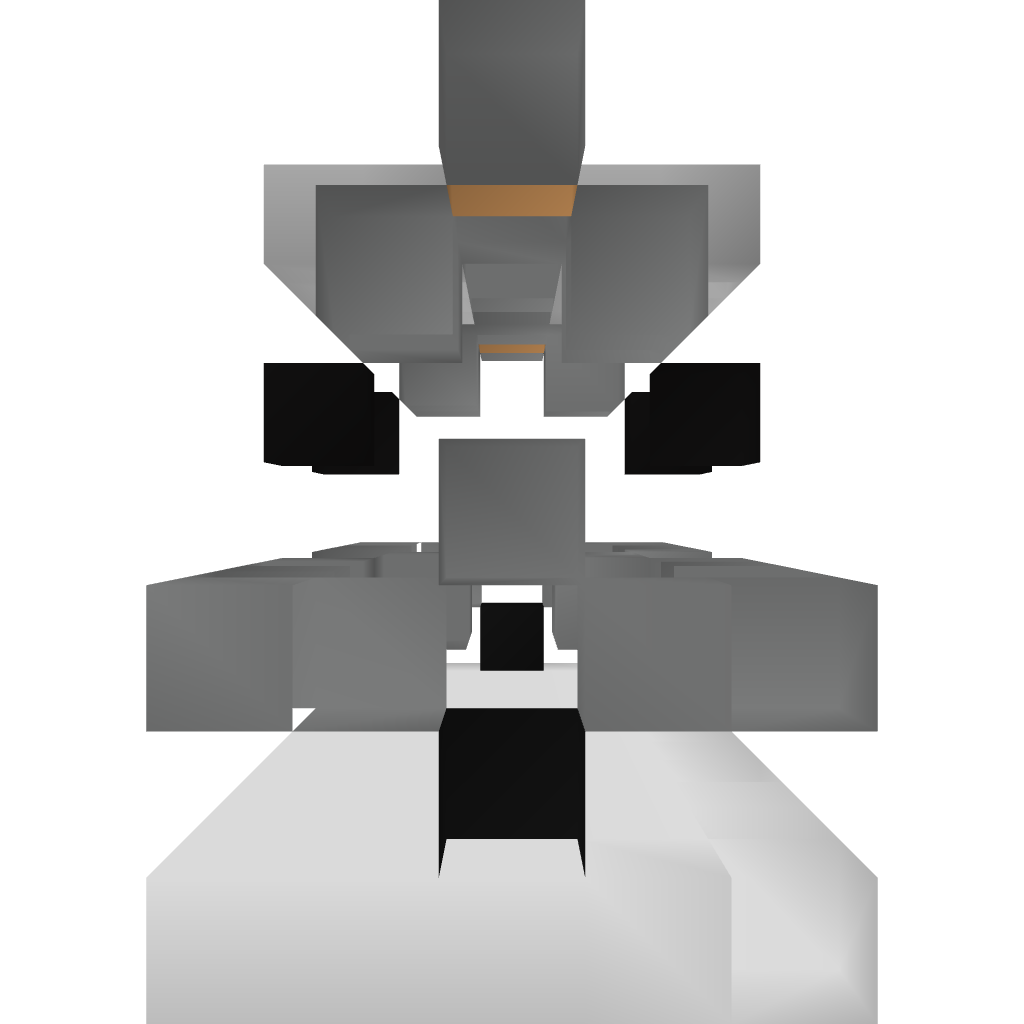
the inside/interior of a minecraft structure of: Automatic Piston Gate